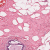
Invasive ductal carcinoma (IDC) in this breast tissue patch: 0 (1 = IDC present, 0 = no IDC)